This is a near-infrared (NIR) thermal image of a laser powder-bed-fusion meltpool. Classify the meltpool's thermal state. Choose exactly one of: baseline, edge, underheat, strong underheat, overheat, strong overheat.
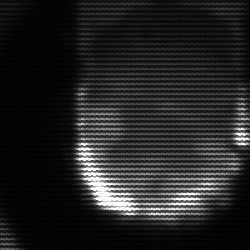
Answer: baseline